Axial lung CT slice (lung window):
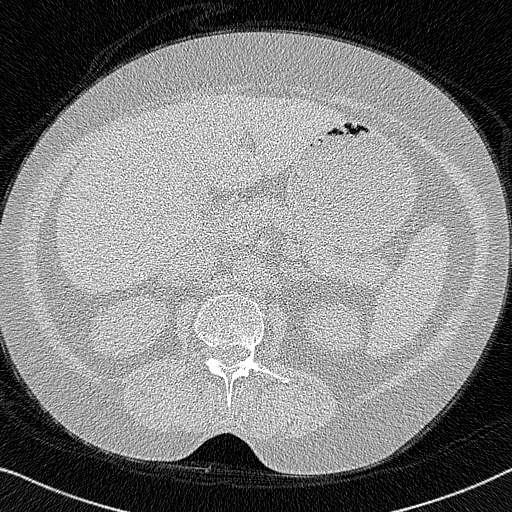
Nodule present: no